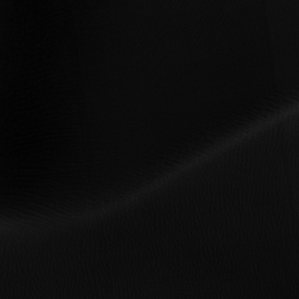
Label: non_frost